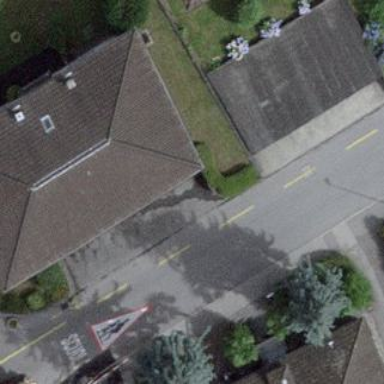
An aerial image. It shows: Carport building with flat roof.